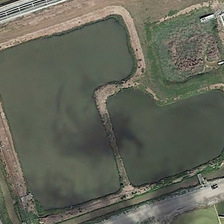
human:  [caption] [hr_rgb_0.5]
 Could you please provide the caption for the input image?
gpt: two ponds are surrounded by some small green plants .

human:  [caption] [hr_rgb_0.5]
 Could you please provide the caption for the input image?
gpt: two ponds are surrounded by some small green plants .

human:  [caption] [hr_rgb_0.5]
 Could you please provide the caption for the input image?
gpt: two ponds are surrounded by some small green plants .

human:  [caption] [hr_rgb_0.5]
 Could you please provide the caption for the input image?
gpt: two ponds are surrounded by some small green plants .

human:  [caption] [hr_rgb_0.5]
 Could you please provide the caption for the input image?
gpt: two ponds are surrounded by some small green plants .